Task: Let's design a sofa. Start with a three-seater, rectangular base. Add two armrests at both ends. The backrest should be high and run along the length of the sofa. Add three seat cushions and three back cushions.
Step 145:
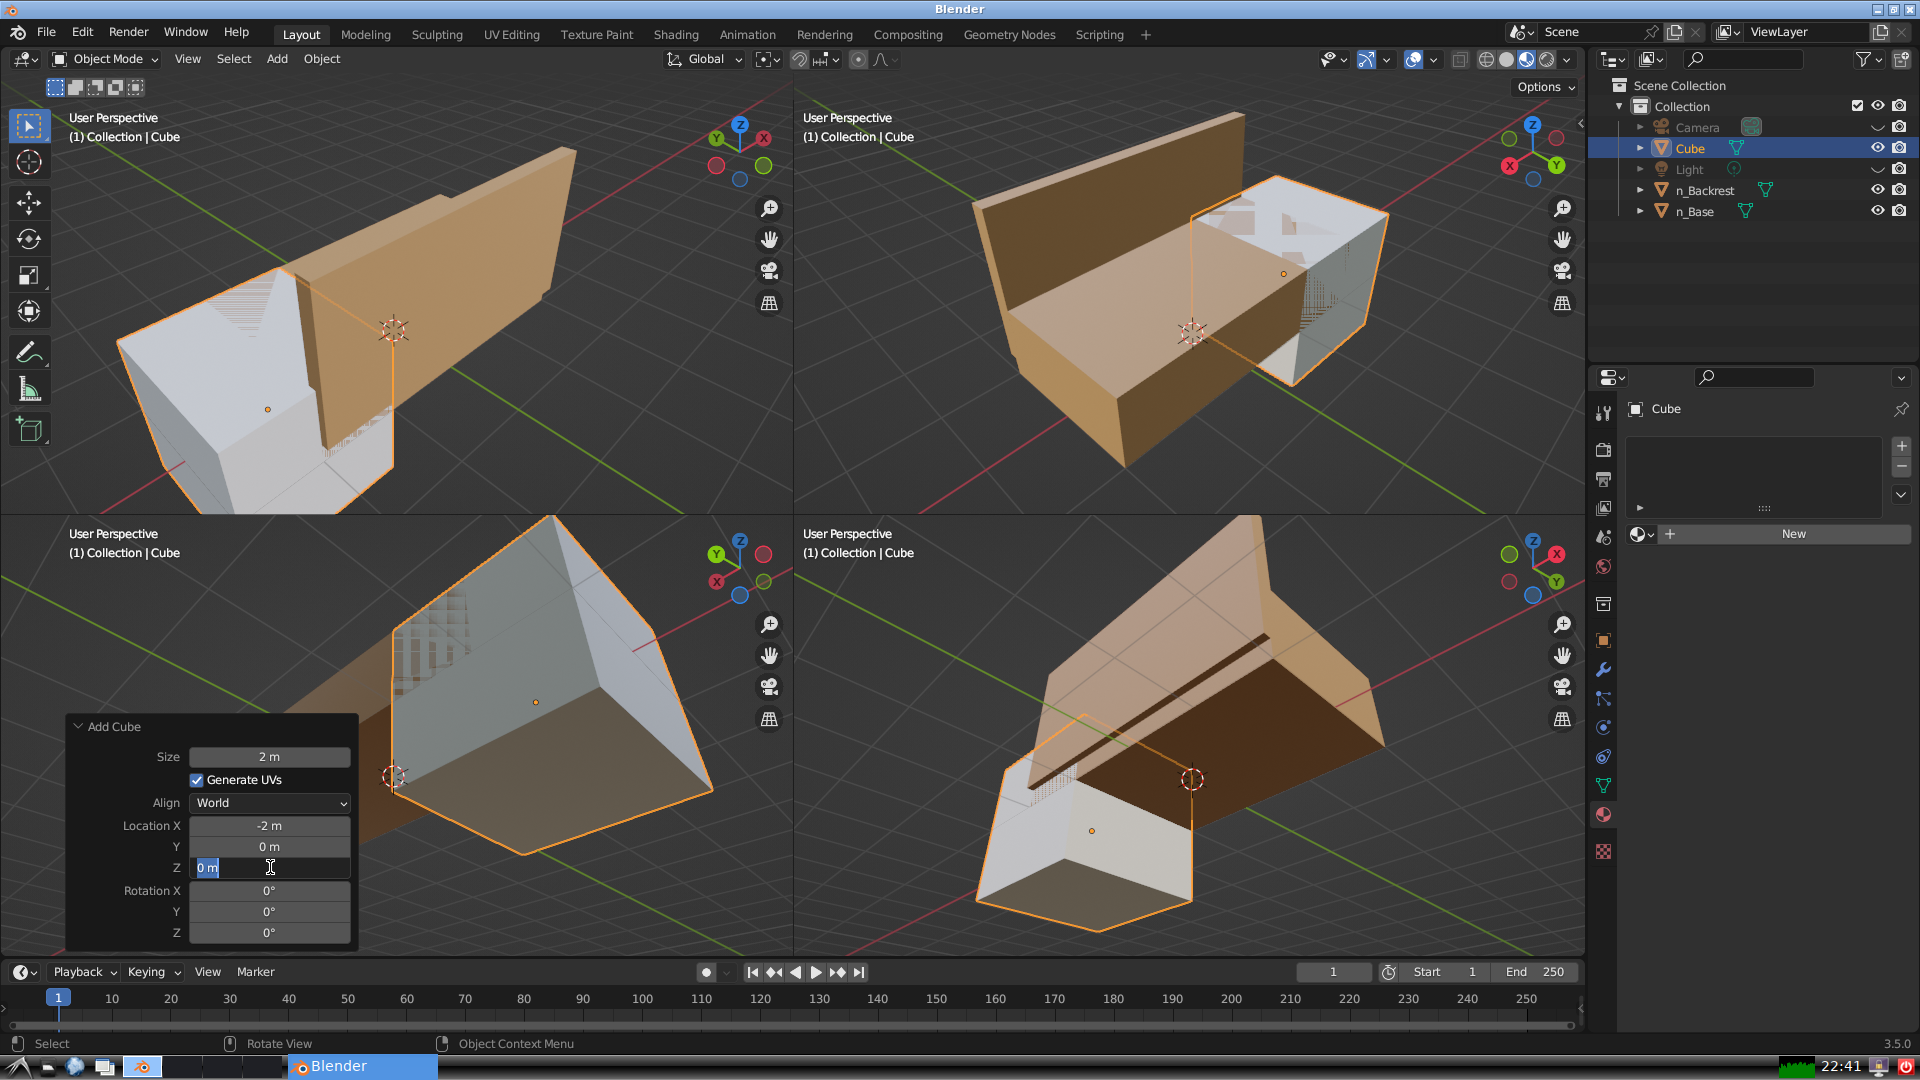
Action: input_text: 0.75